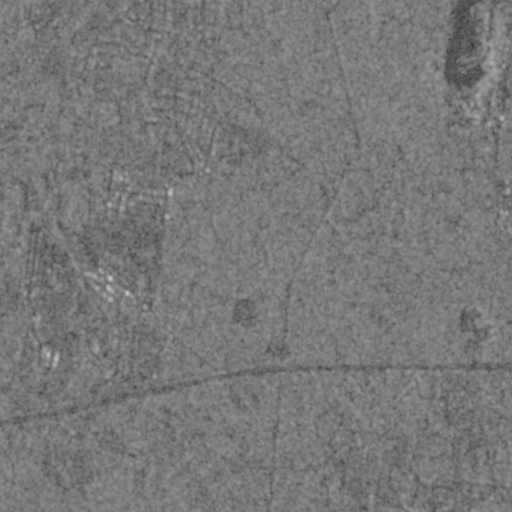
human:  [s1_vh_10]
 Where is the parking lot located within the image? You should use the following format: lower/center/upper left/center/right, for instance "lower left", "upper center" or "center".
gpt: The parking lot is located in the upper left of the image.
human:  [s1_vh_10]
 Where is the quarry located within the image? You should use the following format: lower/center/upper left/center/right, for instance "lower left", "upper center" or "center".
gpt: The quarry is located in the upper right of the image.
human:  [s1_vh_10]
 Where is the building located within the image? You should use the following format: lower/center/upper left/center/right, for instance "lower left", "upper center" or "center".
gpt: The building is located in the upper left of the image.
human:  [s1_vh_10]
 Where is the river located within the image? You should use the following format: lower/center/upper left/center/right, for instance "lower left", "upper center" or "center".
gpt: The river is located in the upper of the image.
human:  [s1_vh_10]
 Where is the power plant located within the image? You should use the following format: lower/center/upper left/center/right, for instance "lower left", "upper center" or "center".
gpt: There is no power plant in the image.

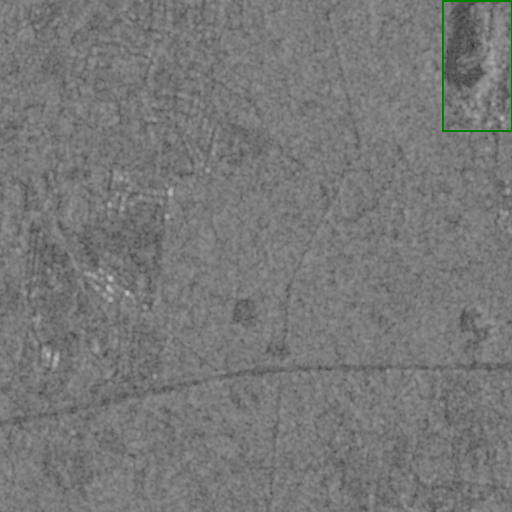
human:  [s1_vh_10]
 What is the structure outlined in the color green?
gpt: The structure outlined in green is a quarry.
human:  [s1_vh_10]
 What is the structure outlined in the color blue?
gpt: There is no blue outline.